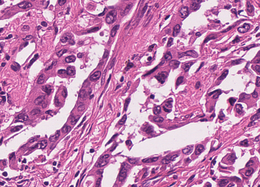
Tumor epithelial tissue: yes
Tumor-associated stroma tissue: yes
Normal tissue: no